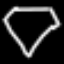
Label: diamond